Question: I want to draw an image with the following shape on a canvas:

The black must be replaced by my image. I currently draw the image as a whole. I just don't know how I can get that sort of shape in it?
'''
canvas.drawBitmap(header,0,0,mPaint);
'''
Can someone help me?
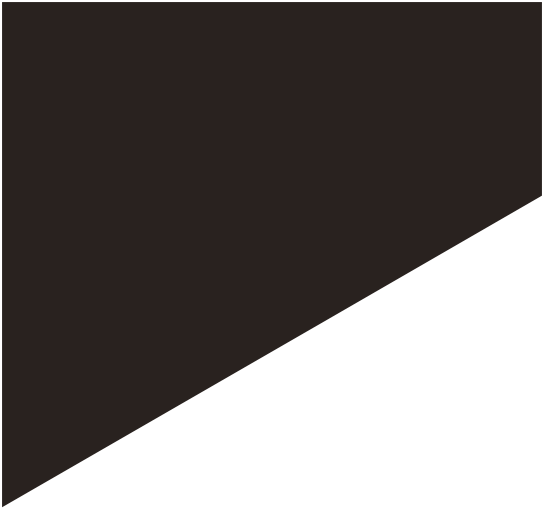
Answer: Thanks to pskink I've got it:
'''
int width = this.getMeasuredWidth();
int height = this.getMeasuredHeight();
BitmapShader shader;
shader = new BitmapShader(header, Shader.TileMode.CLAMP, Shader.TileMode.CLAMP);
mPaint.setShader(shader);
Path path = new Path();
path.moveTo(0,0);
path.lineTo(0,height/2);
path.lineTo(width,height/4);
path.lineTo(width,0);
canvas.drawPath(path,mPaint);
'''
Just use a shader and a path to do the job.